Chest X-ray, PA view. Patient: 47 years old, sex M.
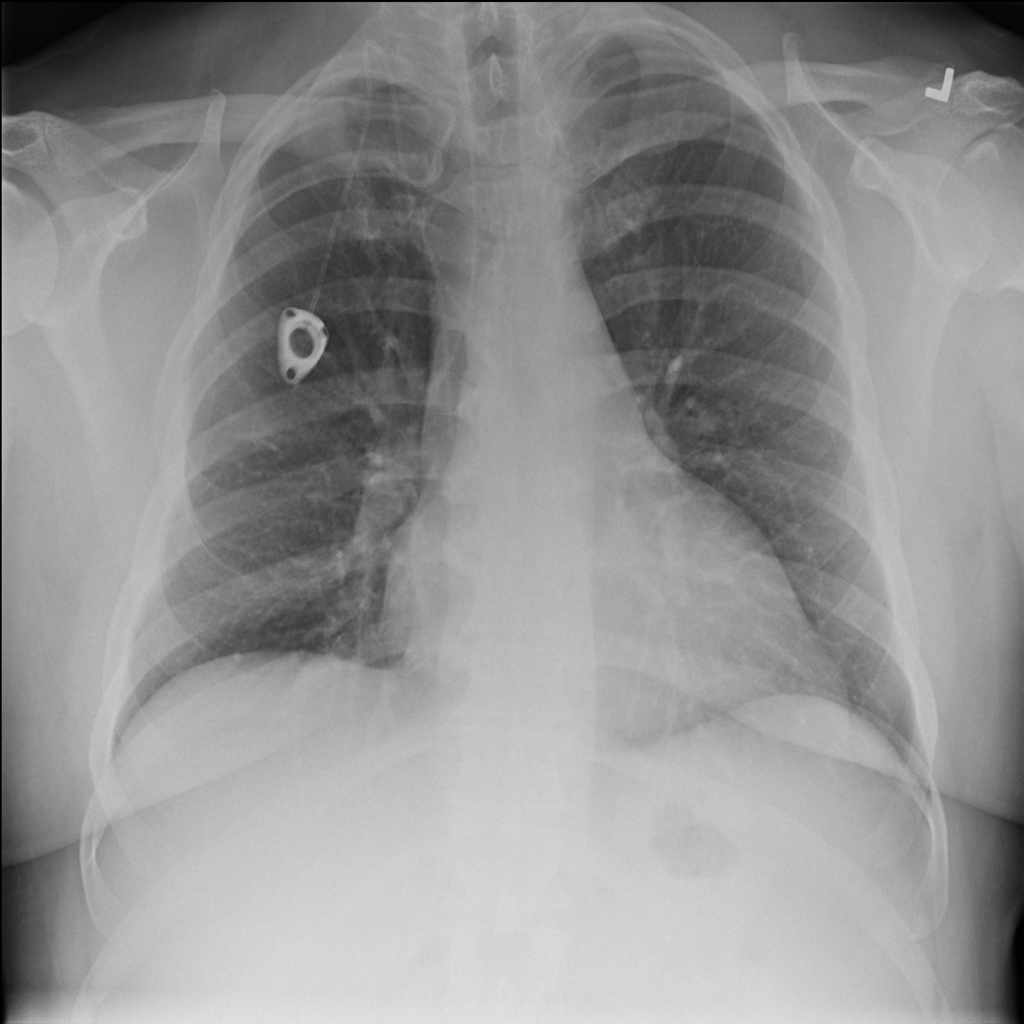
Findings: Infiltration